九年级 · 解析几何
(6 分) 如图, 已知经过原点的抛物线 $y=2 x^{2}+m x$ 与 $x$ 轴交于另一点 $A(2,0)$.

(1) 求 $m$ 的值和抛物线顶点 $M$ 的坐标;

（2）求直线 $A M$ 的解析式.

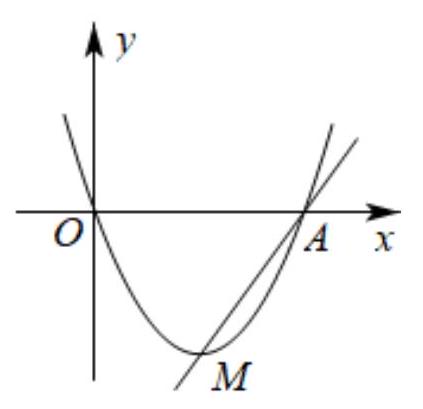
答案:  (1) $m=-4, M(1,-2)$; (2) $y=2 x-4$

解析: (1) 将 $A(2,0)$ 代入抛物线的解析式, 可求得 $m$ 的值, 再配成顶点式即可求解;

（2）利用待定系数法即可求得直线 $A M$ 的解析式.

【详解】解 （1） $\because$ 拋物线 $y=2 x^{2}+m x$ 过点 $A(2,0)$,

$\therefore 2 \times 2^{2}+2 m=0$, 解得 $m=-4$,

$\therefore y=2 x^{2}-4 x$,

$=2(x-1)^{2}-2$

$\therefore$ 顶点 $M$ 的坐标是 $(1,-2)$;

（2）设直线 $A M$ 的解析式为 $y=k x+b(k \neq 0)$,

$\because$ 图象过 $A(2,0), M(1,-2)$,

$\therefore\left\{\begin{array}{l}2 k+b=0 \\ k+b=-2\end{array}\right.$, 解得 $\left\{\begin{array}{l}k=2 \\ b=-4\end{array}\right.$,

$\therefore$ 直线 $A M$ 的解析式为 $y=2 x-4$.

【点睛】本题考查了待定系数法求函数解析式, 二次函数的图象和性质, 解题的关键是灵活运用所学知识解决问题.